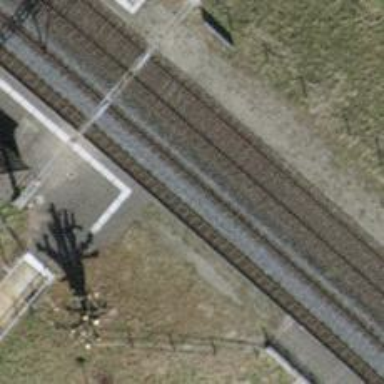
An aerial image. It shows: Single-track electrified railway with contact line.